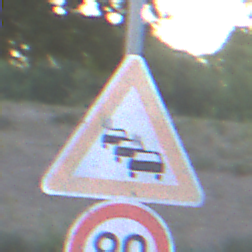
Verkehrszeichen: Stau
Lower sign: Geschwindigkeit80
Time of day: SunriseSunset
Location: Outdoor (Urban)
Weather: Clear
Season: NotSpecified
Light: Natural